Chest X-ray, AP view. Patient: 64 years old, sex M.
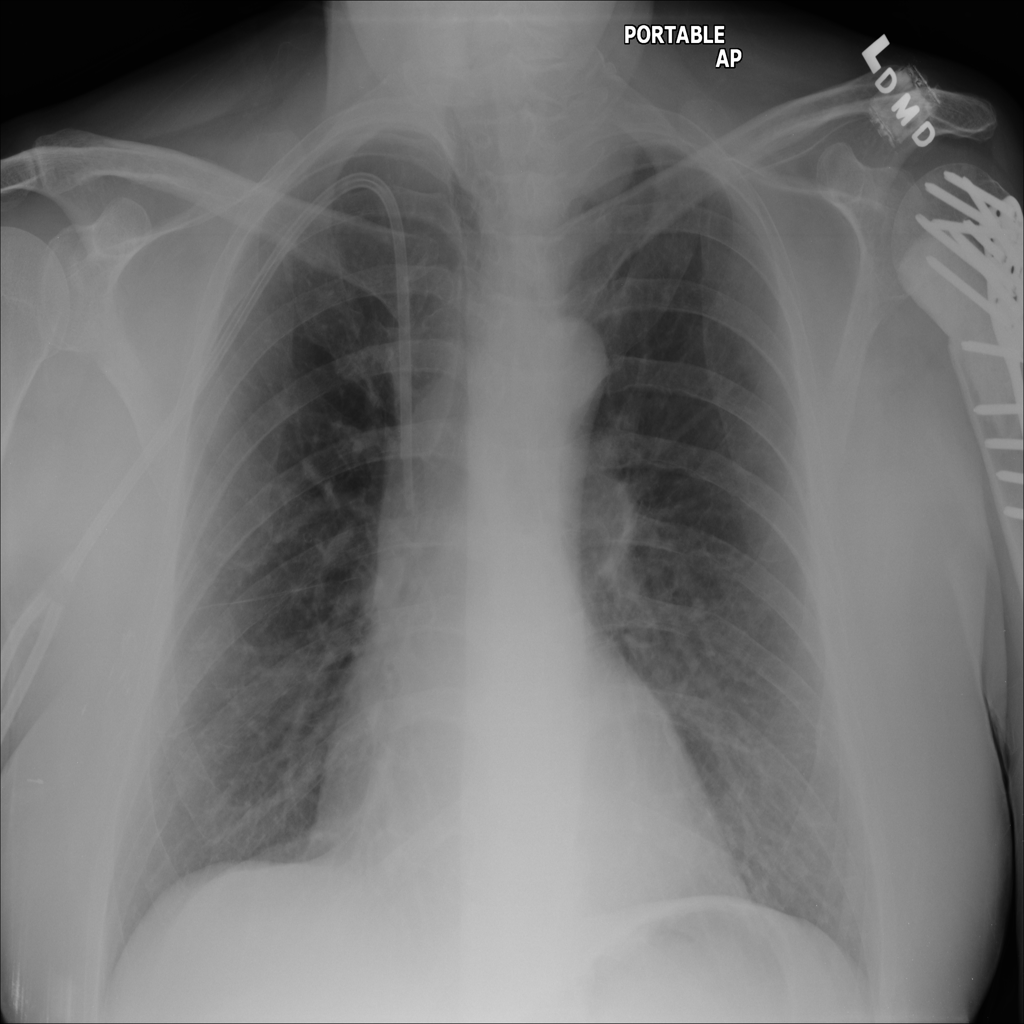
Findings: No Finding